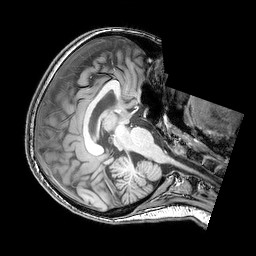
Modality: T1w
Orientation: axial